Interaction volume radius: 10 \u00c5
Interaction volume height: 20 \u00c5
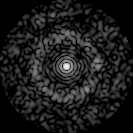
Disorder parameter: 0.8616